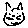
Label: cat